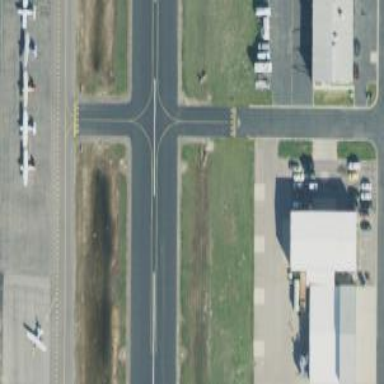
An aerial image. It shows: Asphalt runway at the airport.